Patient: sex M, age 81
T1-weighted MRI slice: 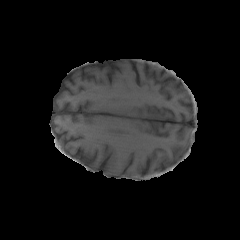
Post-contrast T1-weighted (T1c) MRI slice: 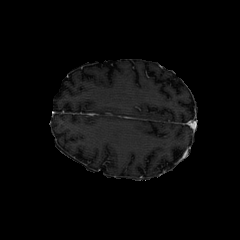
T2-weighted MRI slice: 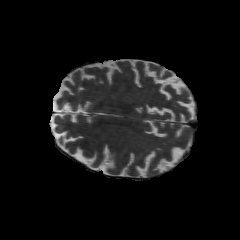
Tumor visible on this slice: no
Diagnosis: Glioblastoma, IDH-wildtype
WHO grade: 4